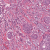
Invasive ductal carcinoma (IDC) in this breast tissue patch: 1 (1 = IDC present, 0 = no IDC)